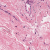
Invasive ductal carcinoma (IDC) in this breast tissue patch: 0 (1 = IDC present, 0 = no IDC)